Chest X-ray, AP view. Patient: 69 years old, sex F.
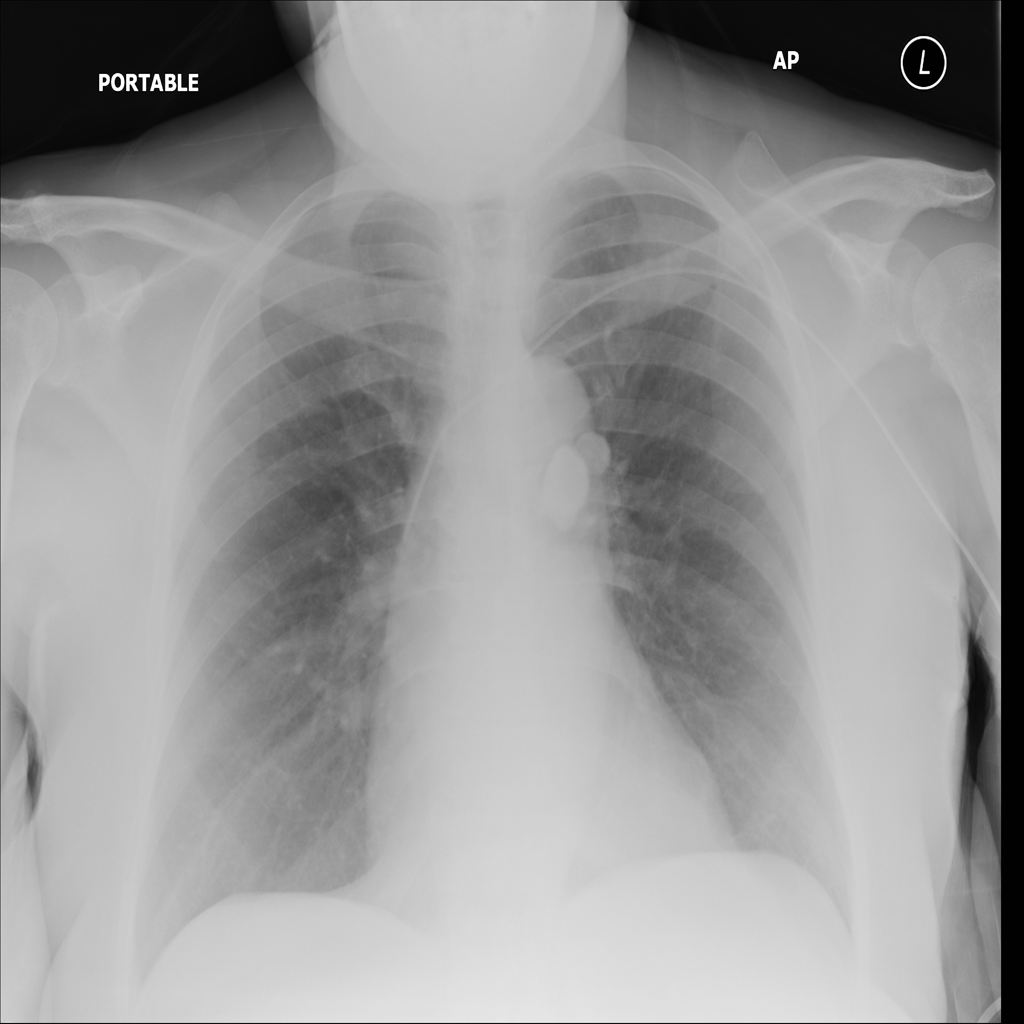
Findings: No Finding